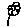
Label: flower